Question: I am using Intellij. It is good, but when I create a new project or import a project the default project language level set to 6 (@override in interfaces). But I want to set it 8 (Lambdas, type annotations etc). How can I do that? I have tried change the settings in "Other Settings" -> "Default Project Structure" and the set the project language level to 8, but no luck. Please someone help me. I have added a screen shoot.
-
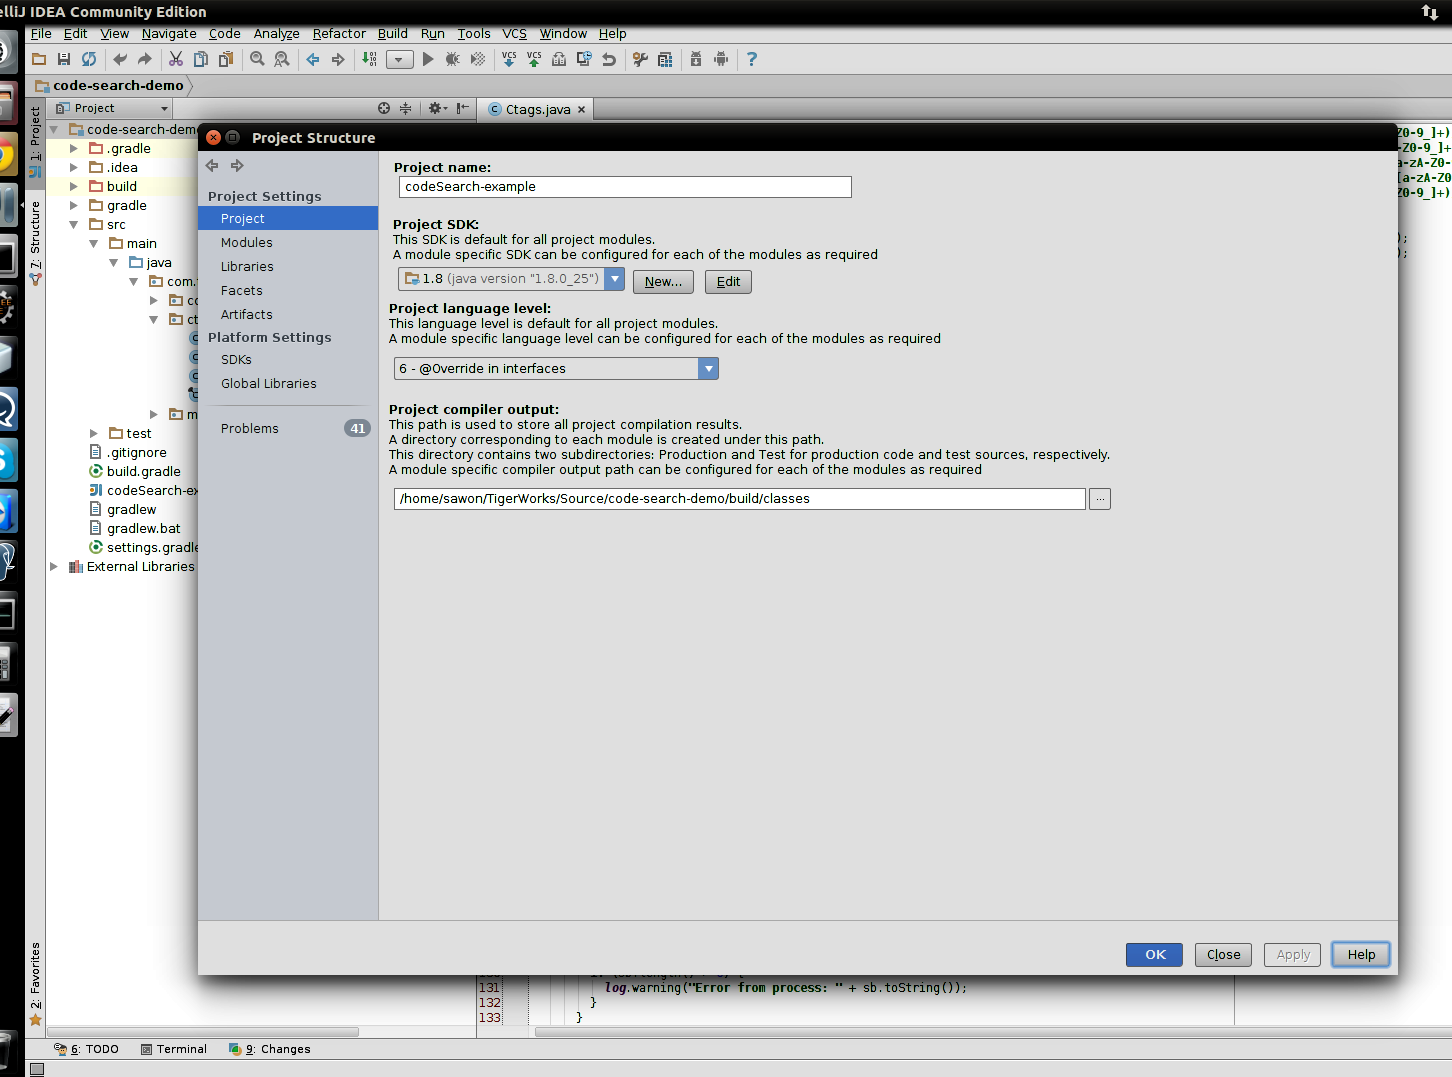
Answer: I changed the settings to Java 8 as advised above...->.
It did'nt work!!
in the editor without errors.
When I created the project, I chose Gradle as the build tool.
For some reason my Java/Gradle project had the source compatibility in the build.gradle file set to 1.5 (maybe because my default was originally set to 1.5...I don't know as I did not bother to reproduce it):
'''
apply plugin: 'java'
sourceCompatibility = 1.5
repositories {
mavenCentral()
}
'''
Changing the to 1.8 solved the problem, since the update to the gradle file also triggers a project build.
> any newbie on Intelij should remember that not selecting either Maven
or Gradle in conjunction with your Java project creation will not setup the
default package (src/main/test and src/main/java) structures necessary;
for eclipse users this is a real head scratcher when first starting to
use Intelij.